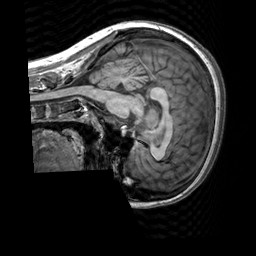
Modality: T1w
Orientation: sagittal
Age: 22
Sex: female
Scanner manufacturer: siemens
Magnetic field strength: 3 T
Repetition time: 2.3 s
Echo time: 0.00303 s